Question: I have a website in which the layout looks something like this: (image below)

On the left panel, I have a div which displays a logo. I have another div which I want to put beneath the logo and so 'divs' these have to be these stacked over each other. I tried fiddling with the z-indexes, but didn't quite get the rquired thing.
How can this be done?
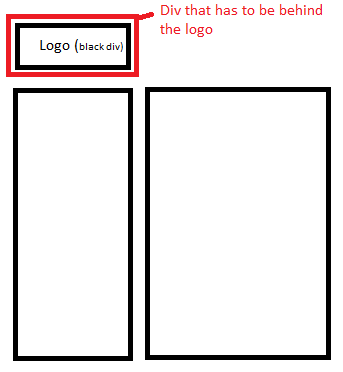
Answer: Try to use also instead of relative for both elements when using z-index. Then it can make some distortion in your layout, so you can put the logo divs inside another relative div or use some other technique to fix it, however it must work when using position absolute and z-index. If it is still not working, check if some of your javascript is not interfering or if some other elements in your code have z-index, so it is causing the problems.
If using position absolute, do not forget to define and .